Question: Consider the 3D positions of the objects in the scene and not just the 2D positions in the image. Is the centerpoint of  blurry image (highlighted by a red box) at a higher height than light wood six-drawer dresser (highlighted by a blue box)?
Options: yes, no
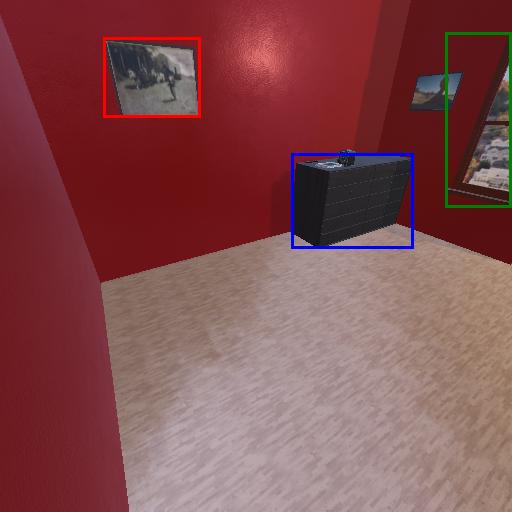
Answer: yes